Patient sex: F
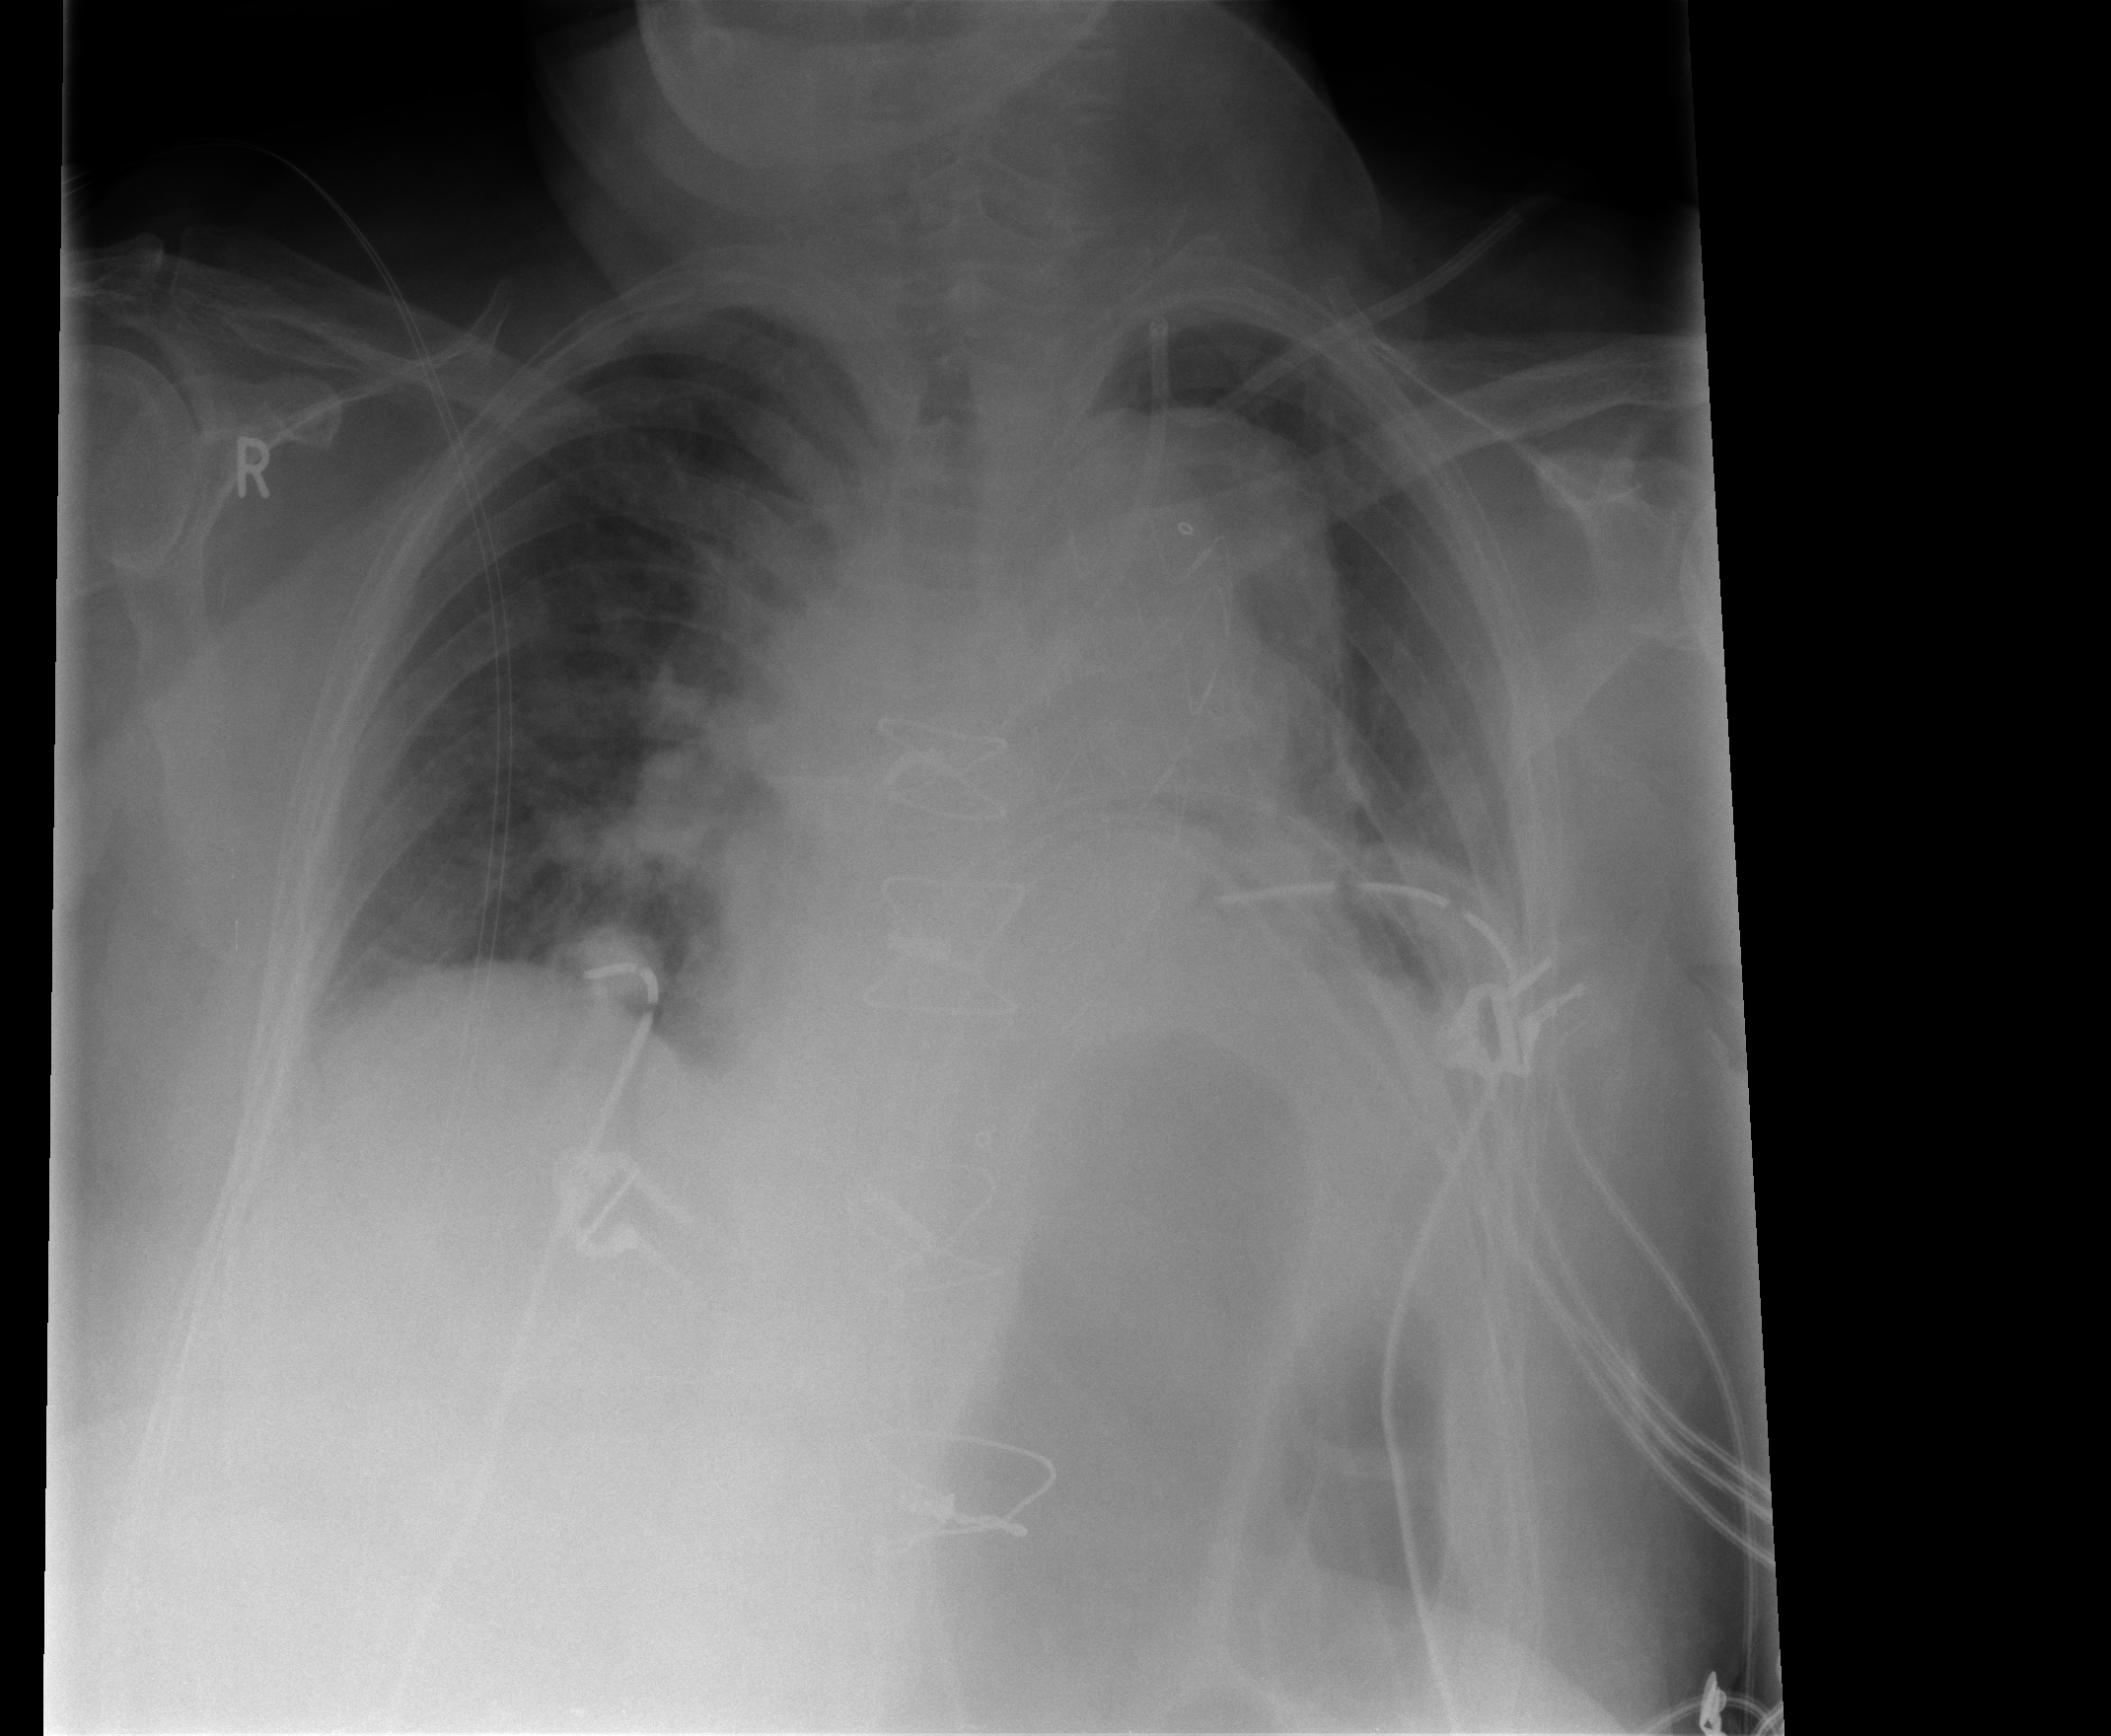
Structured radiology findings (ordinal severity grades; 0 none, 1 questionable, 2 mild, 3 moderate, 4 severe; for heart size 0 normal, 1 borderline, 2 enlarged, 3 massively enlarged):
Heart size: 2
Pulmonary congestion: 1
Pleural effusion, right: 0
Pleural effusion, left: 1
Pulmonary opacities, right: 0
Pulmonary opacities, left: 0
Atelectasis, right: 2
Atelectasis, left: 3